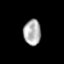
Tissue: prostate
Cell type: Fibroblasts
Senescence score: 0.7832
Nuclear area (px): 440
Mean DAPI intensity: 173.093